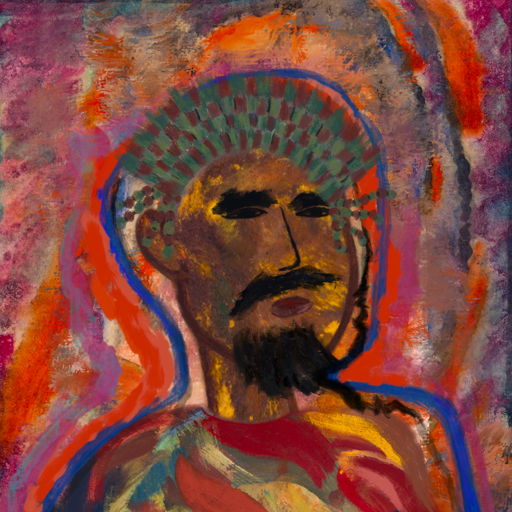
Background: Experience, Head And Neck Side: Comrade, Face Side: Mosgoul, Bust: Mother_And_Son_Son, Hair Side: Experience, Head Accessory: After_Raid_Crown, Second Necklace: Blank, Necklace: Blank, Baby: Blank